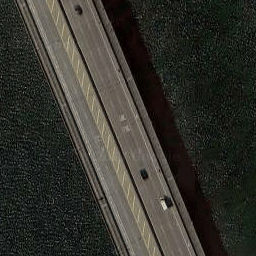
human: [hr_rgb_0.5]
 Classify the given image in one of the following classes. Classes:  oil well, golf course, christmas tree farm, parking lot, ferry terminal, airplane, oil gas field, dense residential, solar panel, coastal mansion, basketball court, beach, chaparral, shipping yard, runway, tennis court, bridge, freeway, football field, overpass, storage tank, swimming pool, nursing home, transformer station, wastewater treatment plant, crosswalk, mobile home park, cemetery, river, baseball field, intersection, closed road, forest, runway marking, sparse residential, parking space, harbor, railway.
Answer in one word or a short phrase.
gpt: bridge